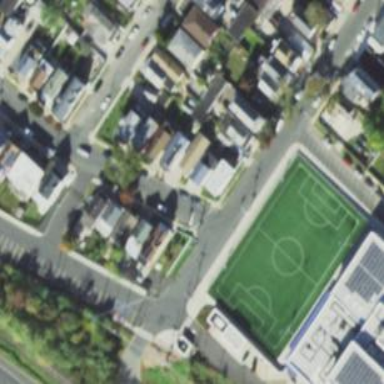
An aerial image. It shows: Soccer pitch for leisure land activities.